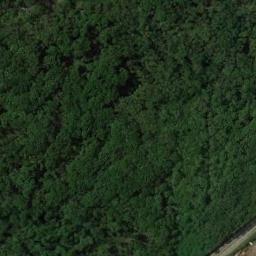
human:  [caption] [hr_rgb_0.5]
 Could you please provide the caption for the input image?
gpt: There is a path in the middle of this forest .

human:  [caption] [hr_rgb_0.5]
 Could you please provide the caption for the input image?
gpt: Many green trees are in a forest beside a road .

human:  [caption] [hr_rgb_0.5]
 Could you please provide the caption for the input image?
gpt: The forest is next to the road .

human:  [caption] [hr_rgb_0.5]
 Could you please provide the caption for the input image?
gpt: The forest has a lot of dense dark green trees .

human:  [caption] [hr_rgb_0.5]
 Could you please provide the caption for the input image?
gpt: A dense forest with many green trees .